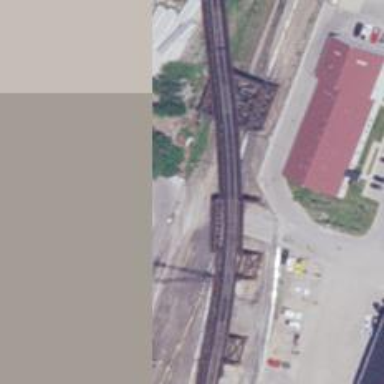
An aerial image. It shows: Abandoned railway yard.